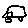
Label: car